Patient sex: F
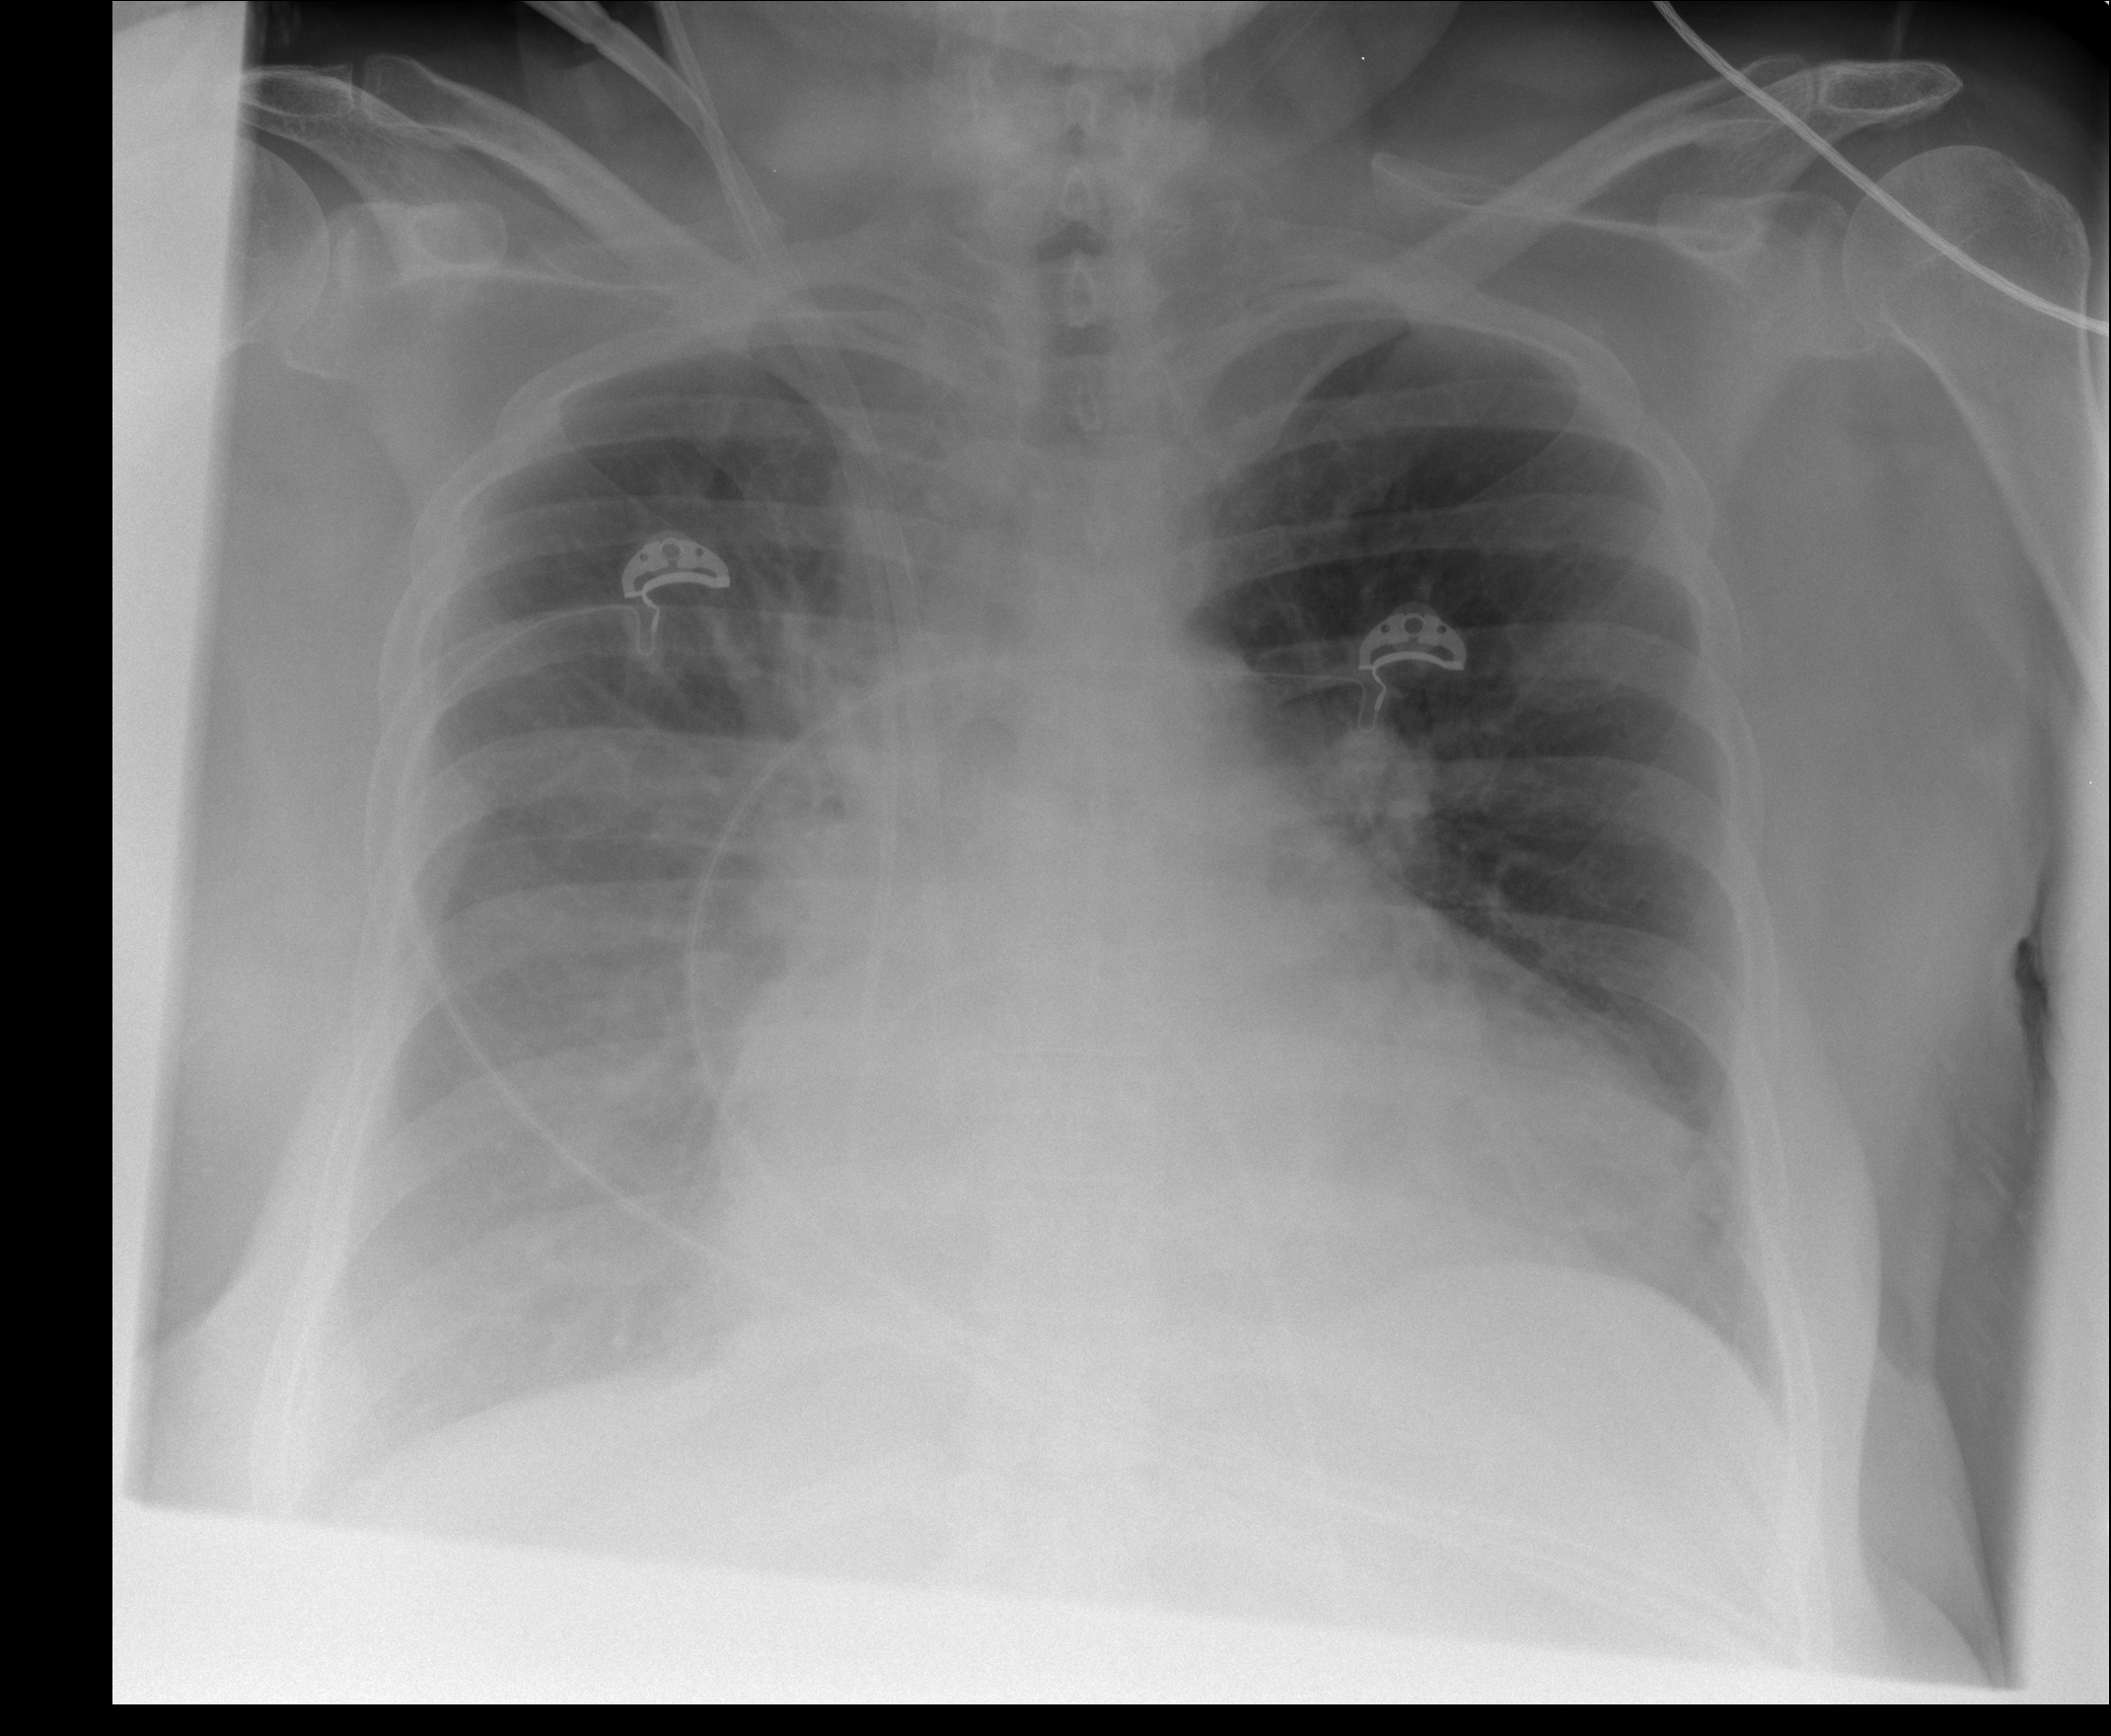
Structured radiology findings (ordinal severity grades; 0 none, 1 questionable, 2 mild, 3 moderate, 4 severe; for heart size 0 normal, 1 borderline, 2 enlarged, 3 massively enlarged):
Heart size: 2
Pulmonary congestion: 0
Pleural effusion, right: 3
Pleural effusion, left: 0
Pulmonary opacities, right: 2
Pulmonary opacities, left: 0
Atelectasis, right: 2
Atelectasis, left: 0